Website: macys
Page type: gifting
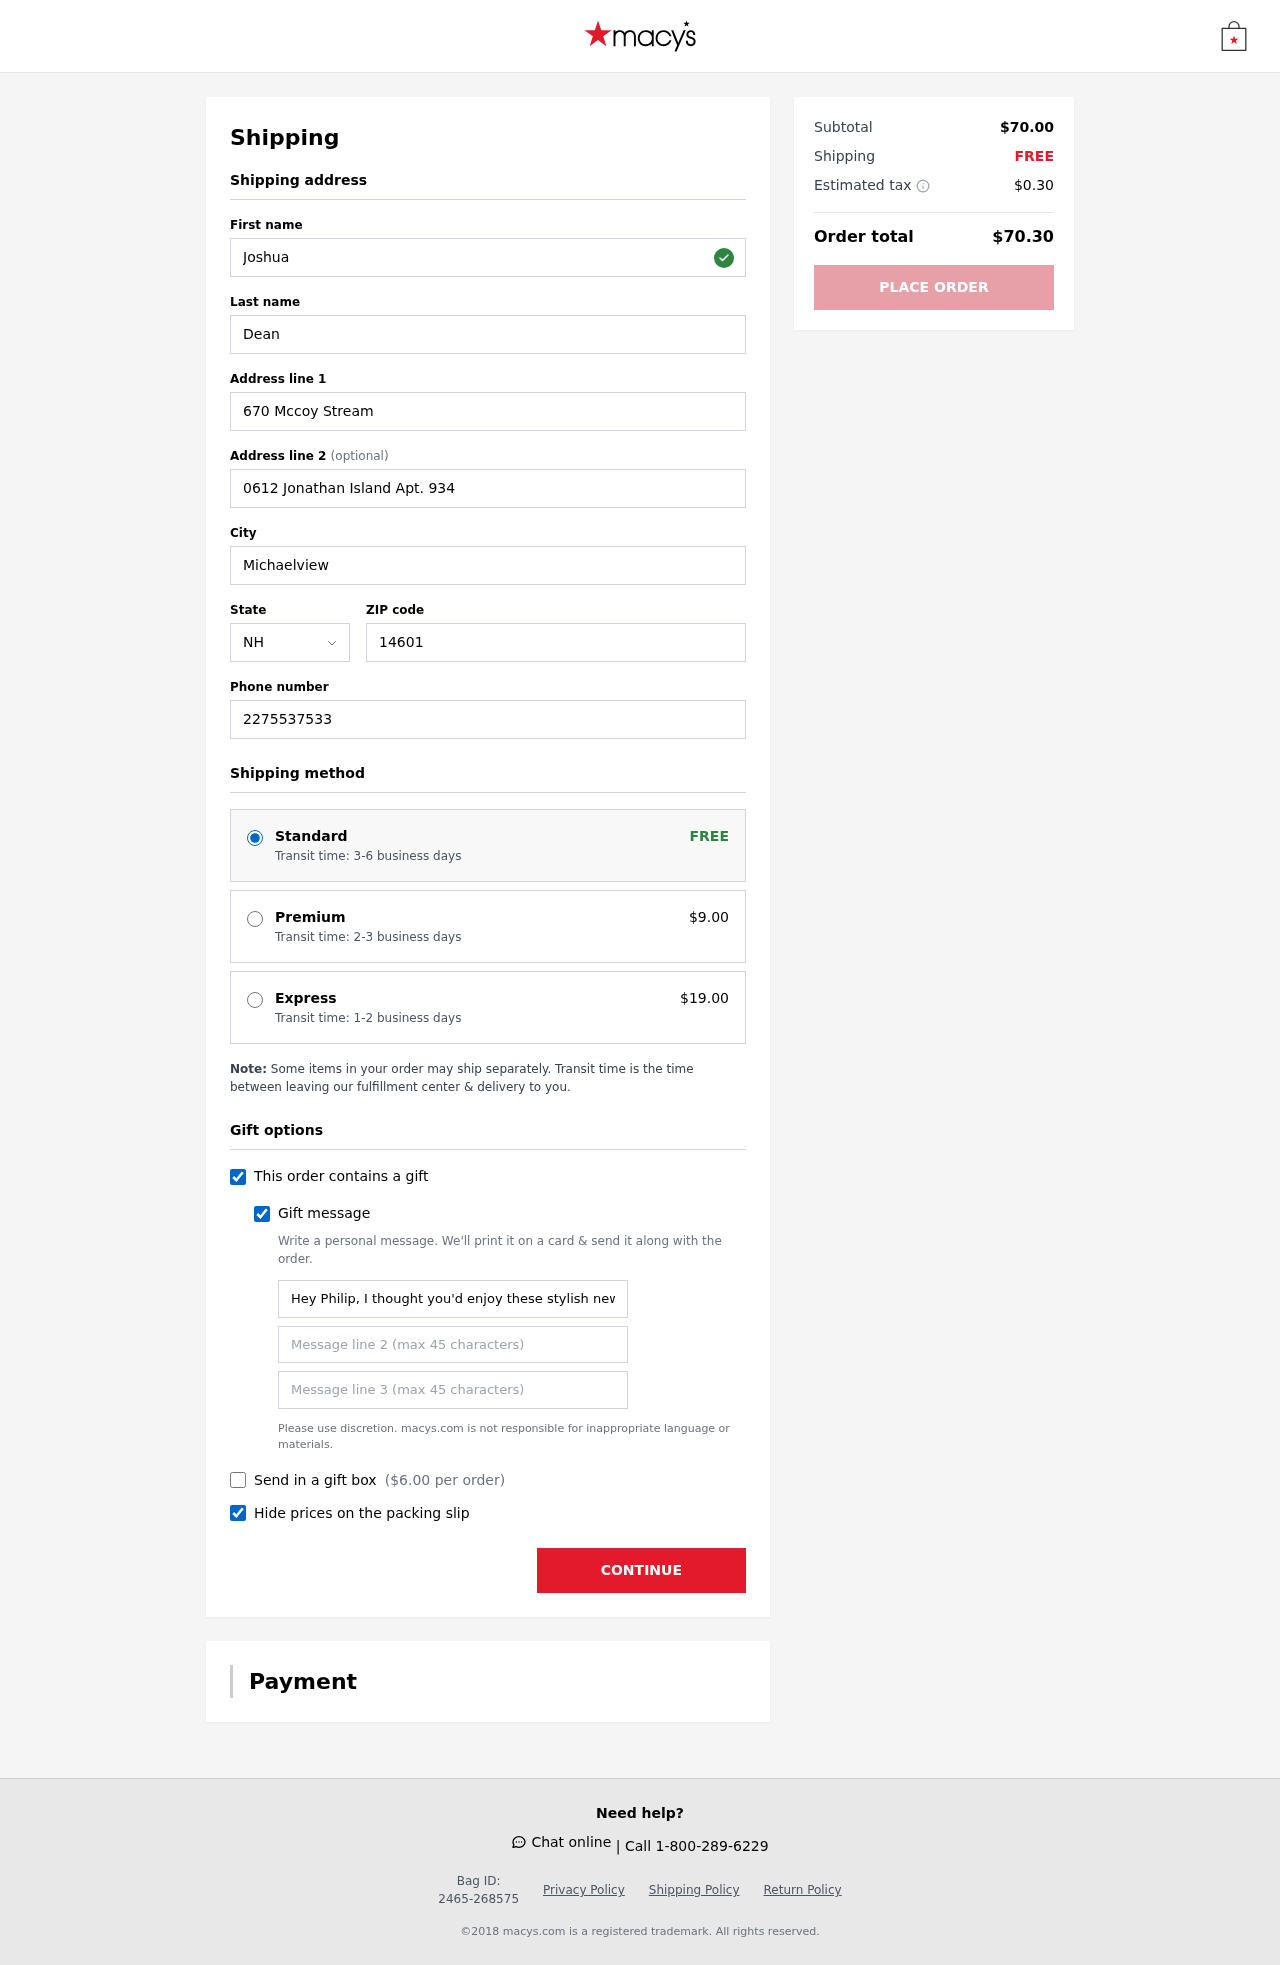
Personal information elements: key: PII_STATE_ABBR
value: NH
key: PII_FIRSTNAME
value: Joshua
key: PII_LASTNAME
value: Dean
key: PII_STREET
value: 670 Mccoy Stream
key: PII_STREET2
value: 0612 Jonathan Island Apt. 934
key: PII_CITY
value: Michaelview
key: PII_POSTCODE
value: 14601
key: PII_PHONE
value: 2275537533
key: PII_GIFT_MESSAGE
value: Hey Philip, I thought you'd enjoy these stylish new ankle booties for all your upcoming adventures. Can't wait to see how you rock them! Enjoy!  Joshua
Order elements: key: ORDER_SHIPPING_STANDARD
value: Transit time: 3-6 business days
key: ORDER_SHIPPING_PREMIUM
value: Transit time: 2-3 business days
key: ORDER_SHIPPING_PREMIUM_PRICE
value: $9.00
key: ORDER_SHIPPING_EXPRESS
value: Transit time: 1-2 business days
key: ORDER_SHIPPING_EXPRESS_PRICE
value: $19.00
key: ORDER_GIFT_BOX_PRICE
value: $6.00
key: ORDER_SUBTOTAL
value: $70.00
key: ORDER_SHIPPING_COST
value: FREE
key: ORDER_TAX
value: $0.30
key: ORDER_TOTAL
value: $70.30